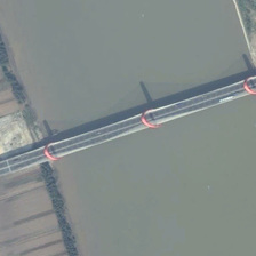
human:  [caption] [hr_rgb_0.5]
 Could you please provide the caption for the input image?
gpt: the straight bridge which has three red arches traverses the wide river .

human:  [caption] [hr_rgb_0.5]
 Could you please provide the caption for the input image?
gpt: there are three red beams on the deck of the bridge .

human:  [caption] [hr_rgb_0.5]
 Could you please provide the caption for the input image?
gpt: a bridge with three red circles connects two farm lands .

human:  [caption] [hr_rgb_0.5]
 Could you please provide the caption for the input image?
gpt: a stayed cable bridge with three red towers connects between farmland on both sides of the river .

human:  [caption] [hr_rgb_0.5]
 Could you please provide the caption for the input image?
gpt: a line of green trees is near a river with a bridge over it .